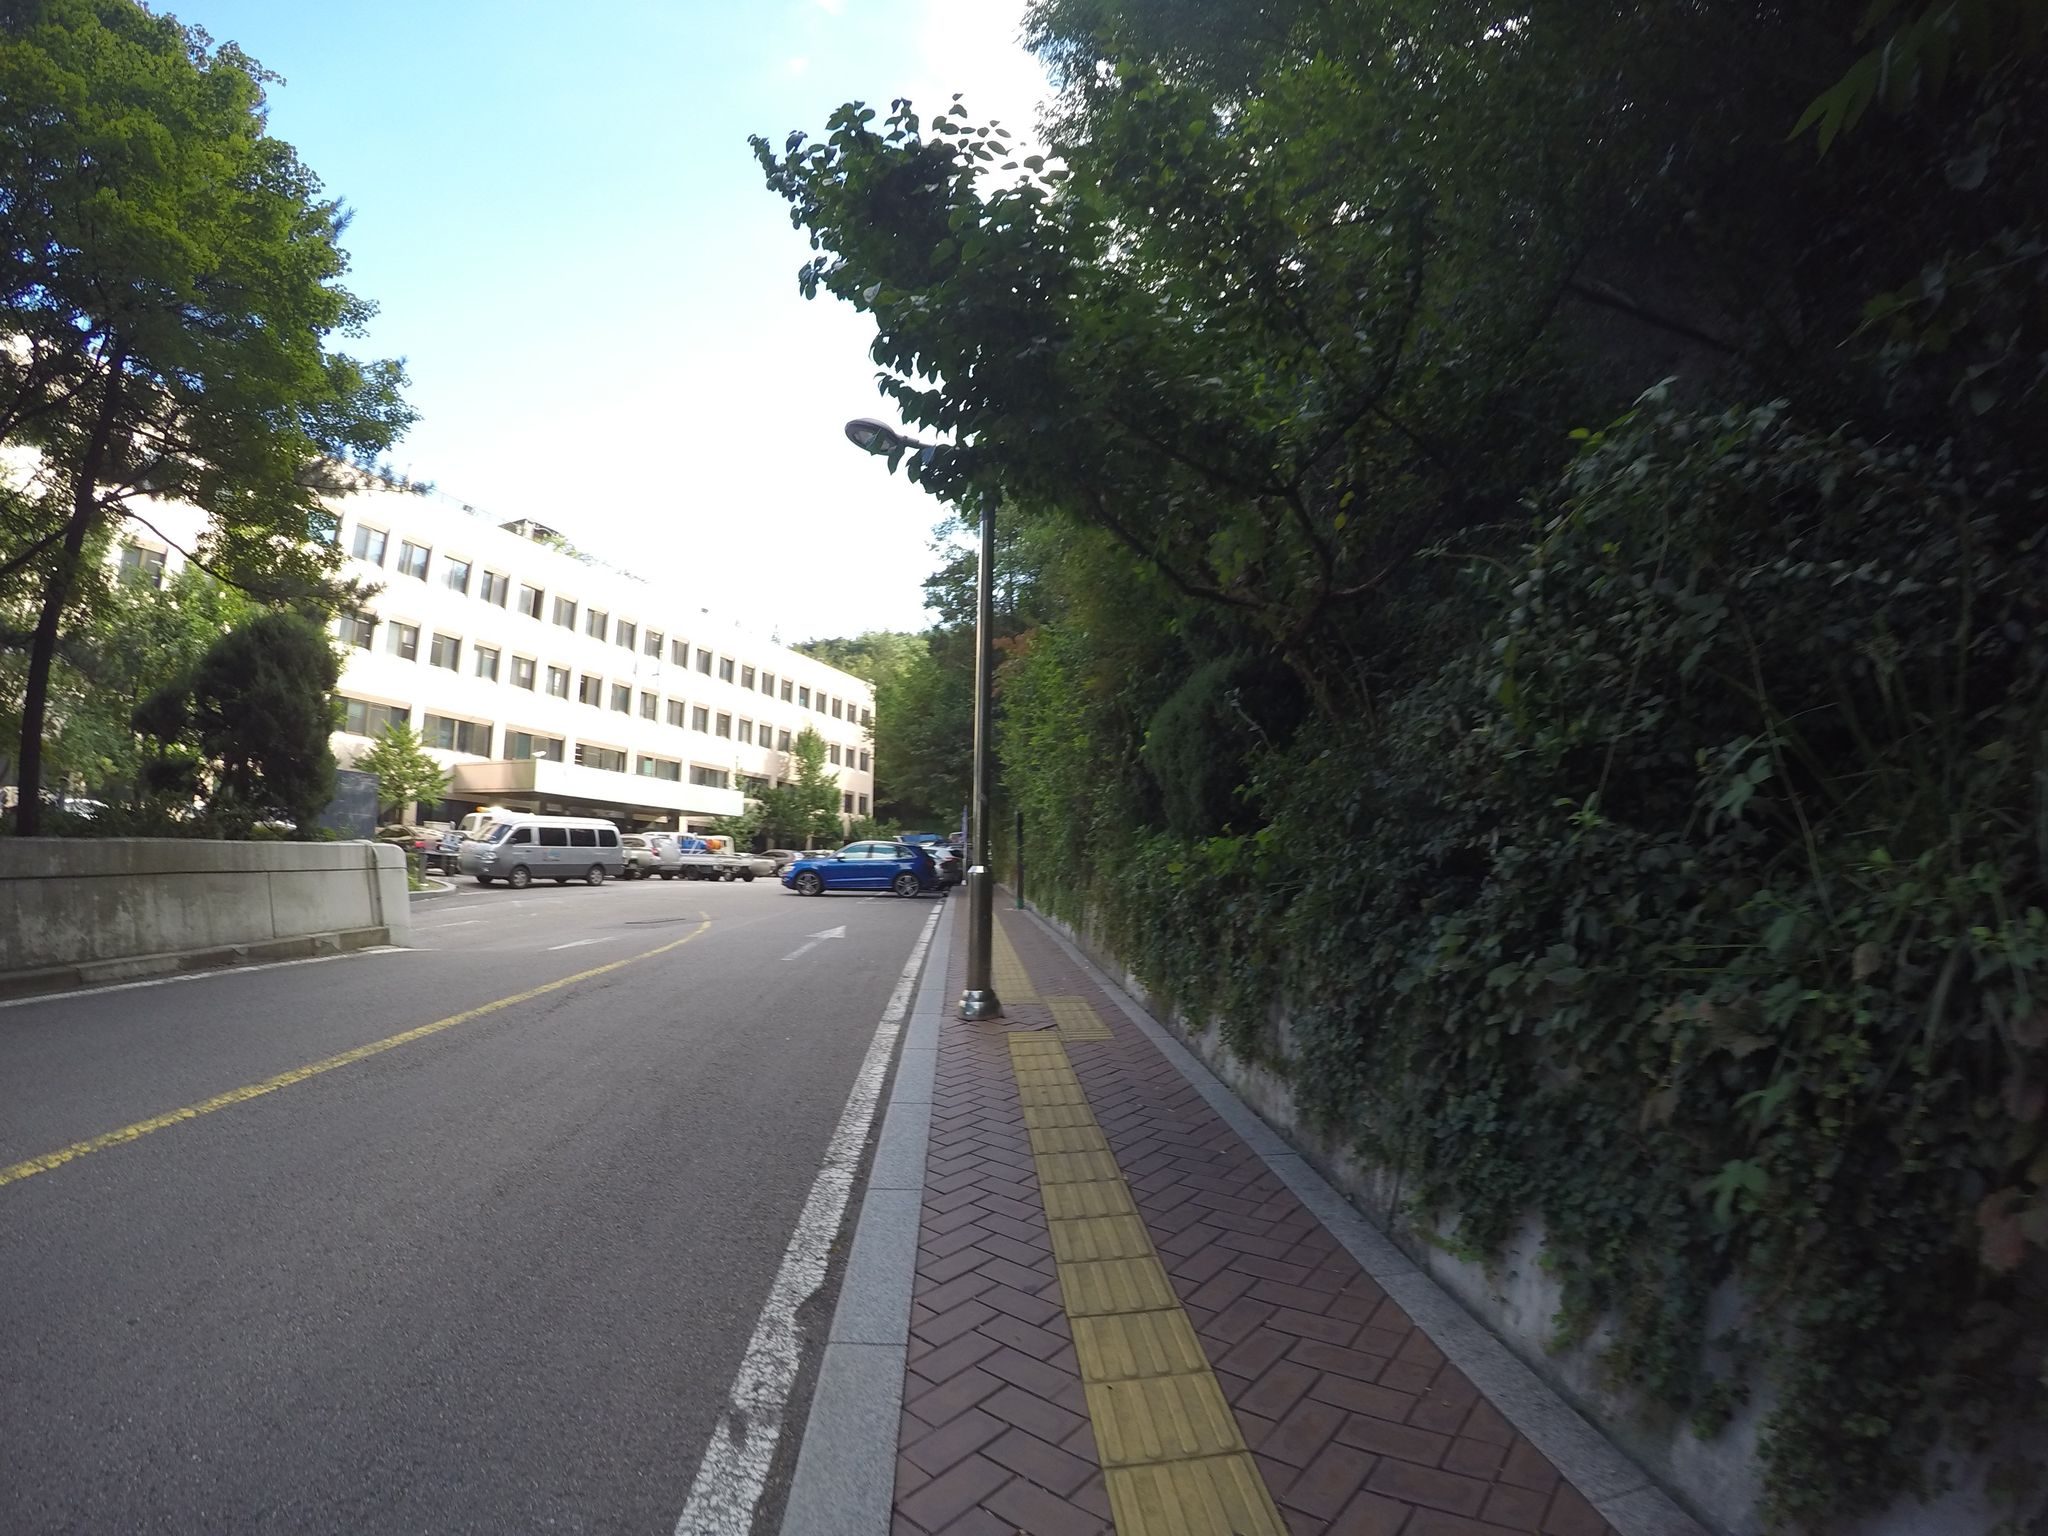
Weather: clear
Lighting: day
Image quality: good
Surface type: cycling surface
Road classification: unclassified, service, path
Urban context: urban centre
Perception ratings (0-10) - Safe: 8.44, Lively: 8.53, Beautiful: 9.15, Boring: 3.48, Depressing: 4.25, Wealthy: 9.4